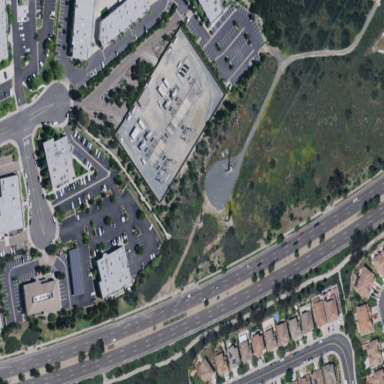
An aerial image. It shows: Outdoor distribution substation.